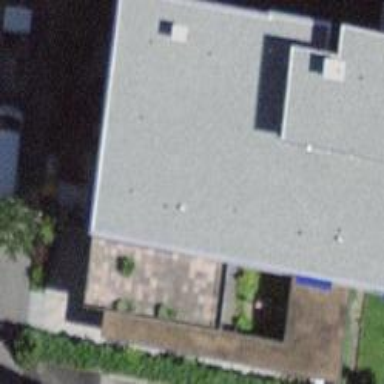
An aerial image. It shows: Restaurant.